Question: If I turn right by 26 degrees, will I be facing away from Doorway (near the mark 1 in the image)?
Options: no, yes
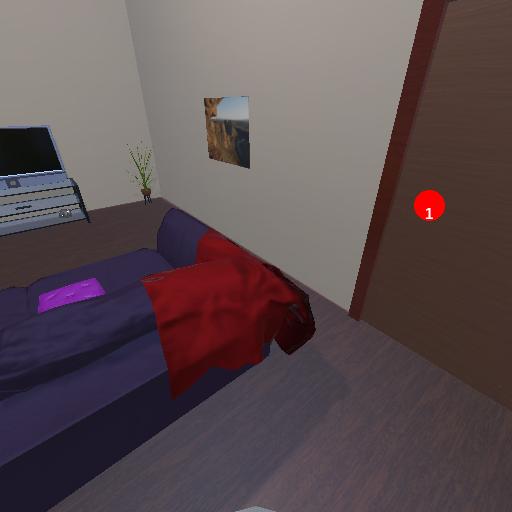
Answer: no